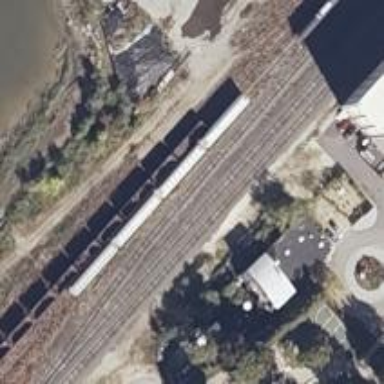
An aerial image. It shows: Railway yard.